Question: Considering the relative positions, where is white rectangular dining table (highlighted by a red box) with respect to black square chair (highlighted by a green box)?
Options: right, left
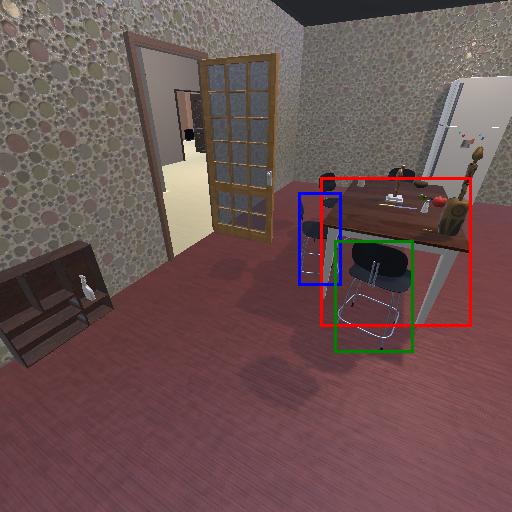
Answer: right